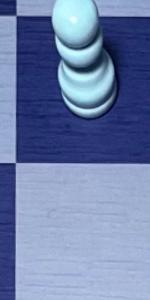
Label: Empty